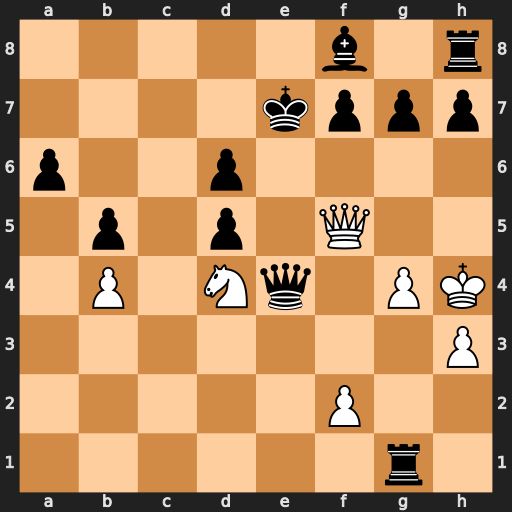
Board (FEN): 5b1r/4kppp/p2p4/1p1p1Q2/1P1Nq1PK/7P/5P2/6r1
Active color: w
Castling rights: -
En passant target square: -
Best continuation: Nc6+ Ke8 Qc8#